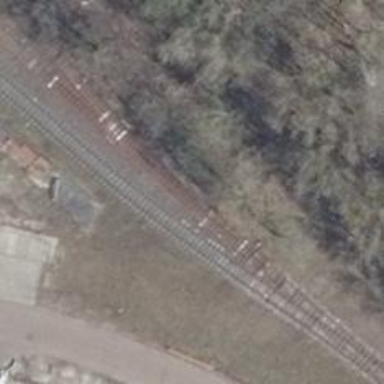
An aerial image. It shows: Rail spur service.